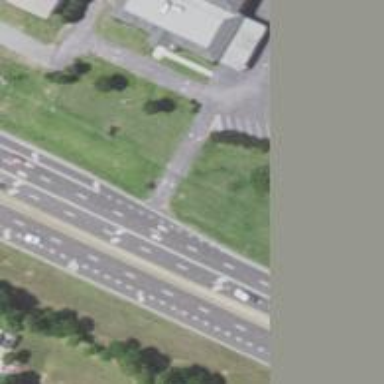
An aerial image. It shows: Primary highway that is also expressway.